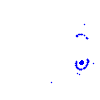
Particle: pion